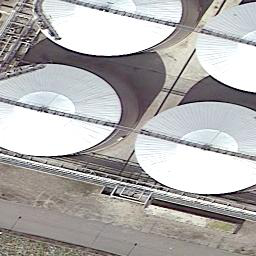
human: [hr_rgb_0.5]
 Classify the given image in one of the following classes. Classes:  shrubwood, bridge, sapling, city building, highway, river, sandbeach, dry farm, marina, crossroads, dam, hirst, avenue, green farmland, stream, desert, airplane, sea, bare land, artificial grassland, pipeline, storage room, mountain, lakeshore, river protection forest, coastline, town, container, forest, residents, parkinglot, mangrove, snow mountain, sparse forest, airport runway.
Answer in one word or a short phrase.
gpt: storage room